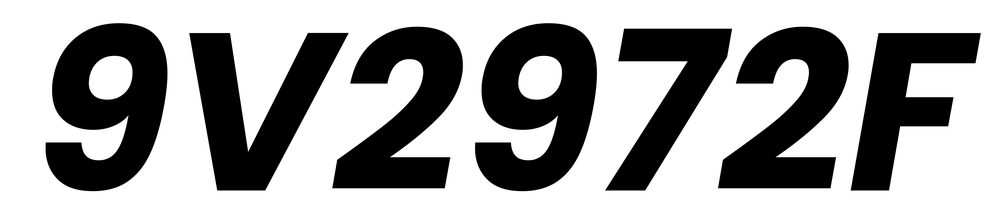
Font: Poppins-BoldItalic